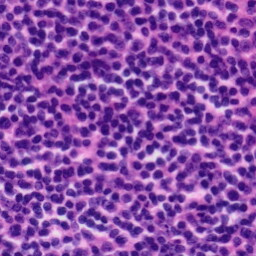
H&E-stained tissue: Tonsil